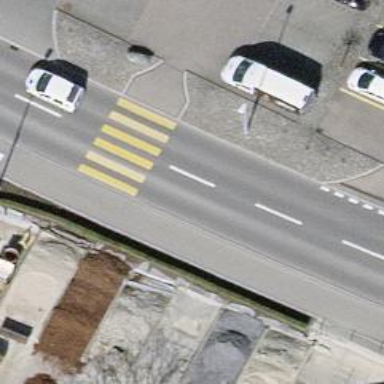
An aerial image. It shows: Uncontrolled zebra crossing.